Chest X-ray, PA view. Patient: 64 years old, sex M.
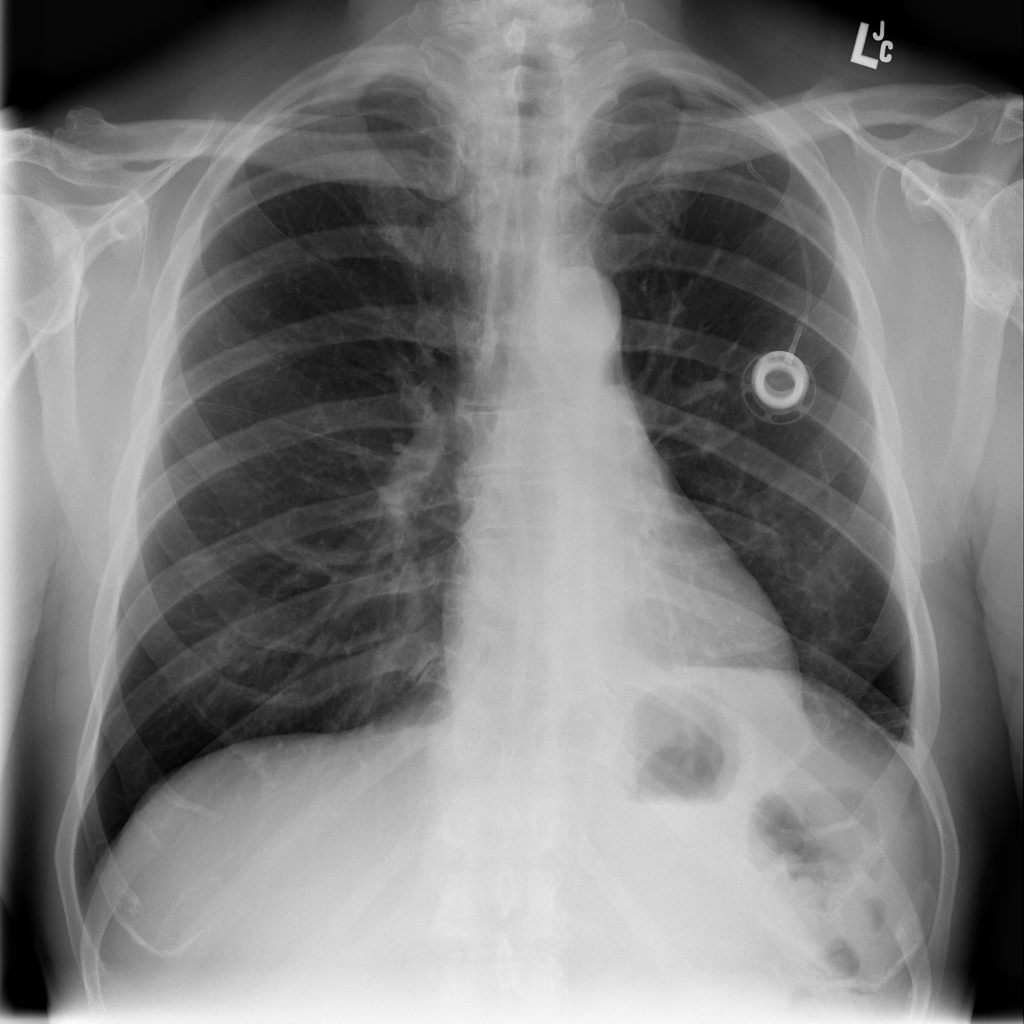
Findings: No Finding